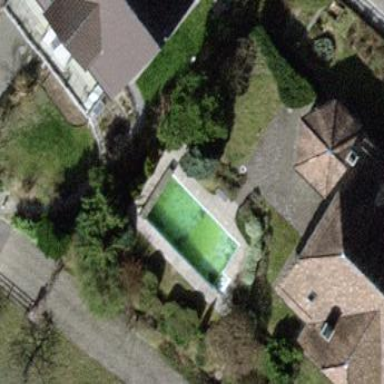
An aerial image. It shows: Swimming pool located in leisure land.